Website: home-depot
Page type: customer-info-address
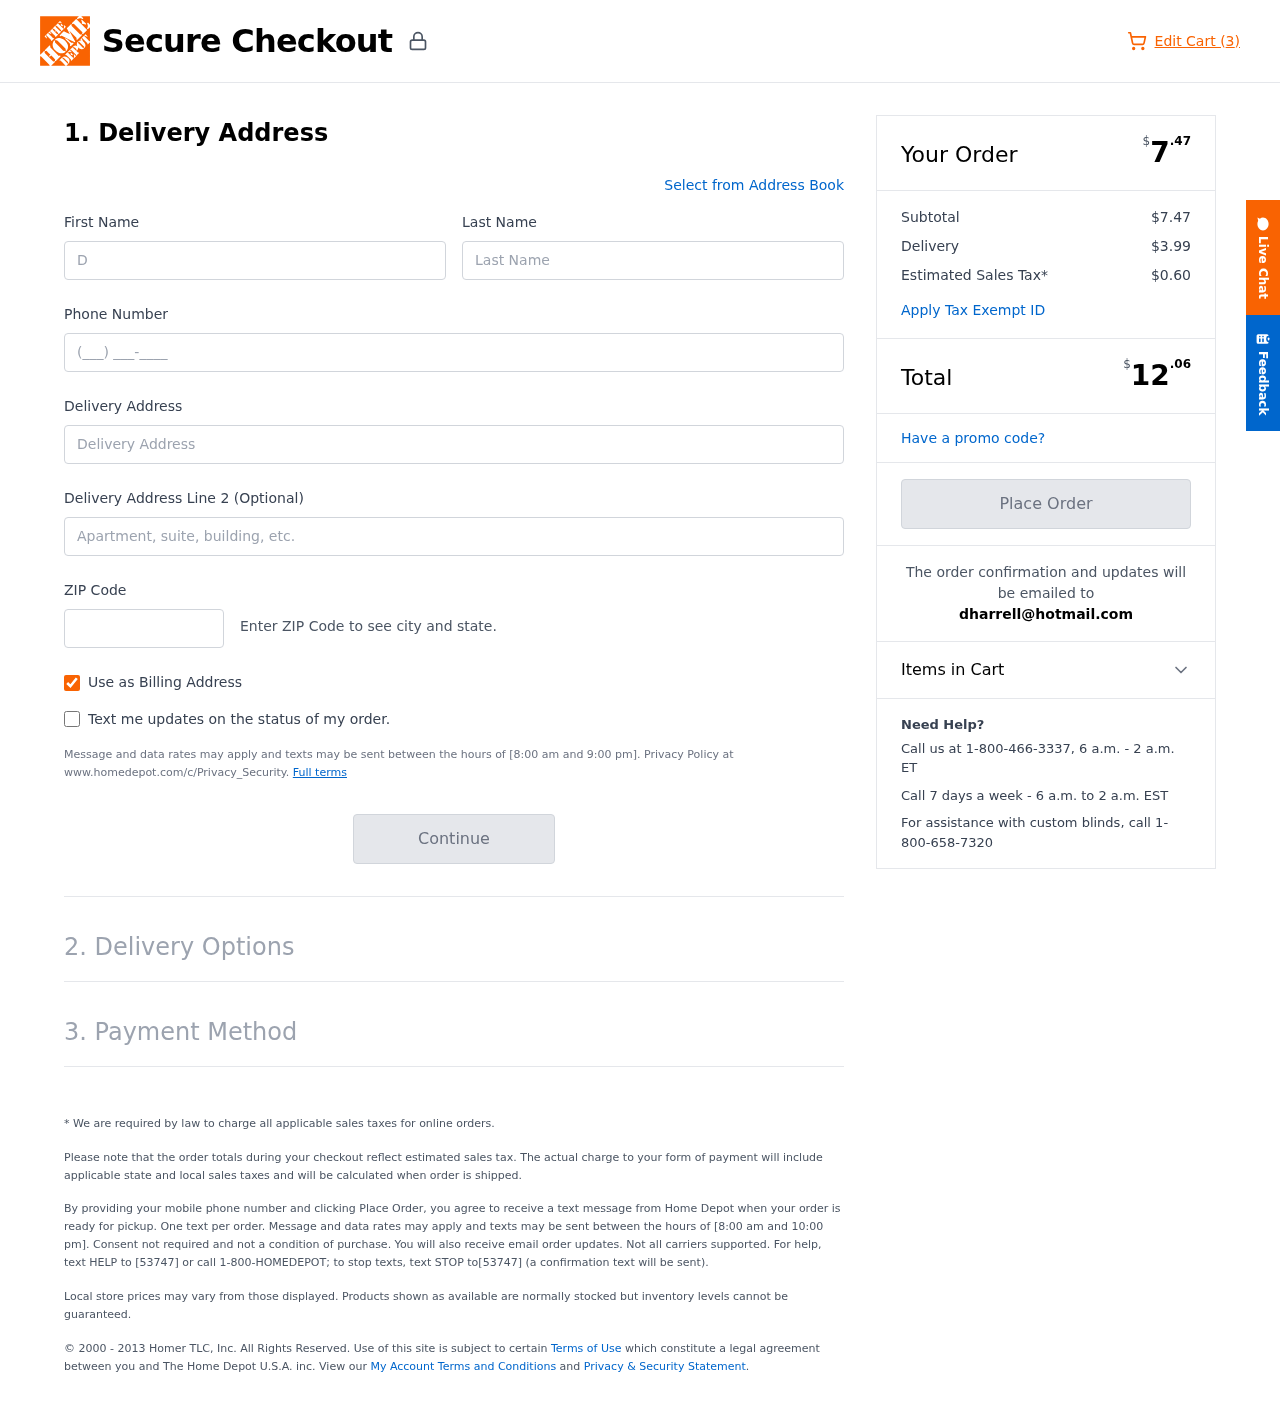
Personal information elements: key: PII_EMAIL
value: dharrell@hotmail.com
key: PII_FIRSTNAME
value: Daniel
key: PII_LASTNAME
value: Harrell
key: PII_PHONE
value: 9862422544
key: PII_POSTCODE
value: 03456
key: PII_STREET
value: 7718 Ruth Station
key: PII_STREET2
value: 25314 Woods Vista Suite 033
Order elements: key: ORDER_NUM_ITEMS
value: Edit Cart (3)
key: ORDER_SUBTOTAL_HEADER
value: $7.47
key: ORDER_SUBTOTAL
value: $7.47
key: ORDER_SHIPPING_COST
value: $3.99
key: ORDER_TAX
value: $0.60
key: ORDER_TOTAL2
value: $12.06